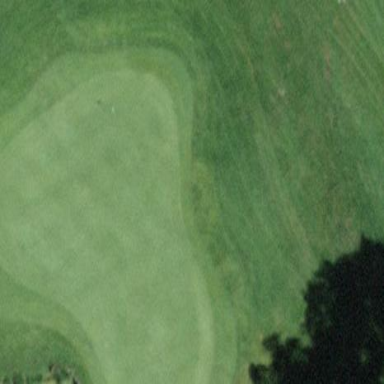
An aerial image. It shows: Picturesque green golfing area with grass land use.